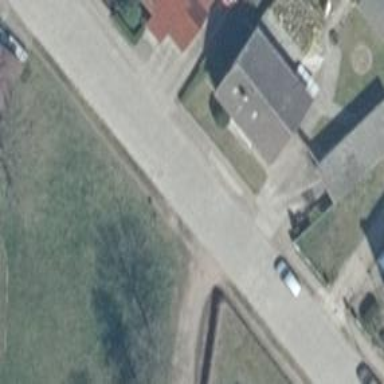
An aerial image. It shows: Residential road.